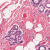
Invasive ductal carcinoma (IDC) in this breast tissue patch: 0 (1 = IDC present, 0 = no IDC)